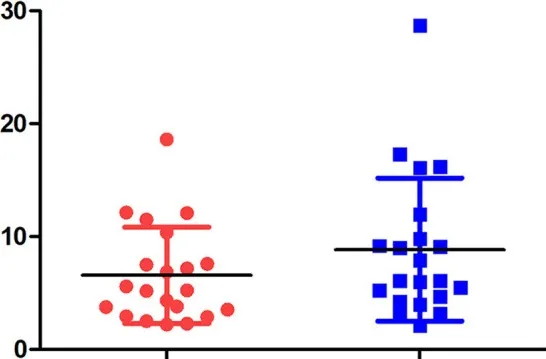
The distribution of Cho/Cr and Cho/NAA ratio.
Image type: pathology (immunostaining)